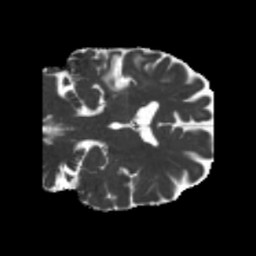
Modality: MD
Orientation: coronal
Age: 55
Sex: male
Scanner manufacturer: siemens
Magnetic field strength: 3 T
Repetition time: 5.25 s
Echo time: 0.08 s